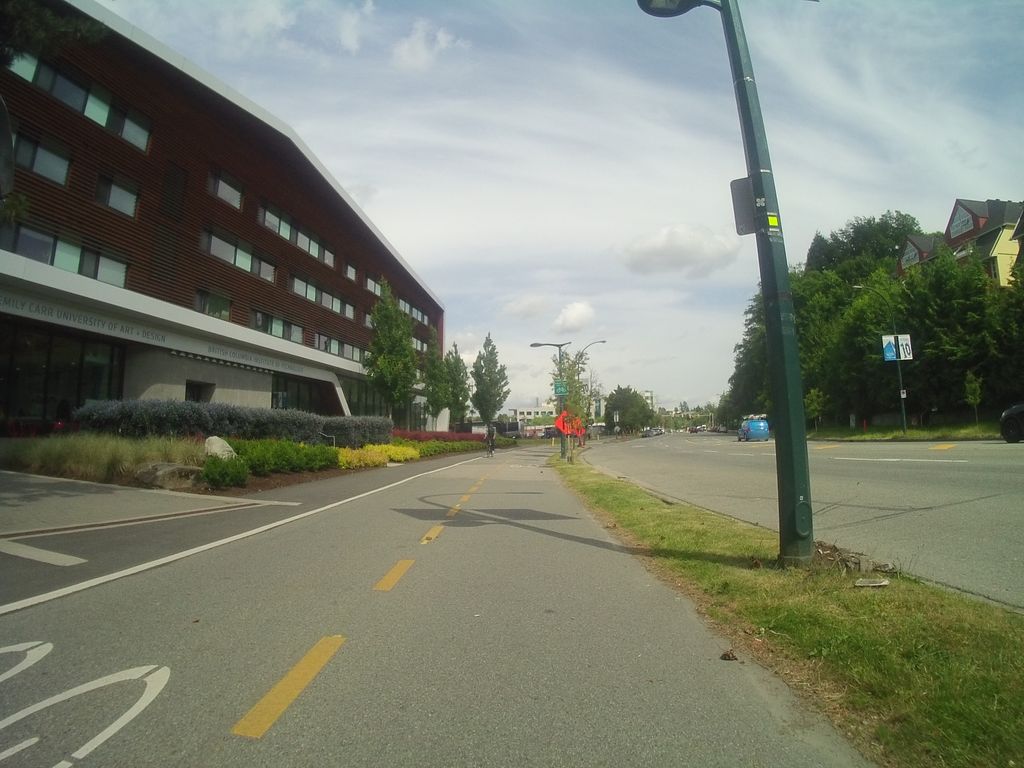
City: vancouver